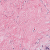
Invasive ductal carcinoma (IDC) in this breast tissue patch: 0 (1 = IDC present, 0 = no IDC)